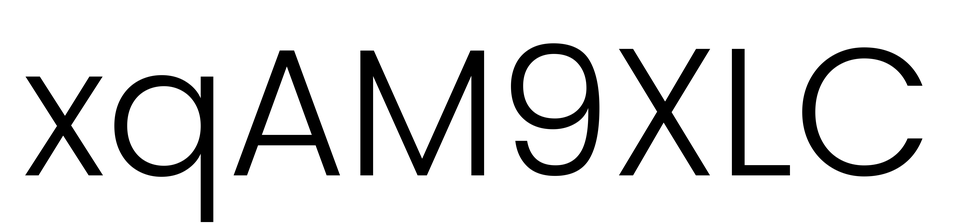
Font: Poppins-Light